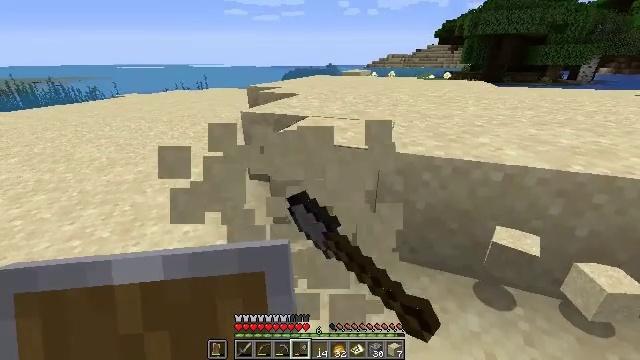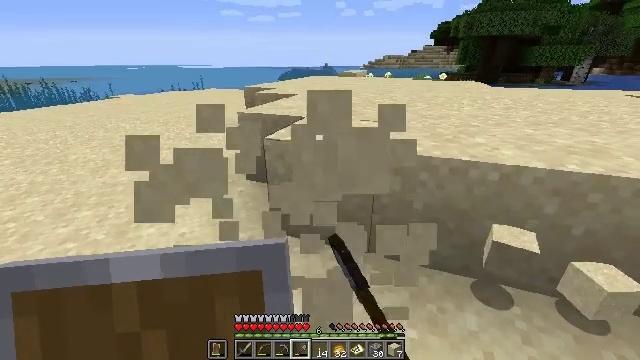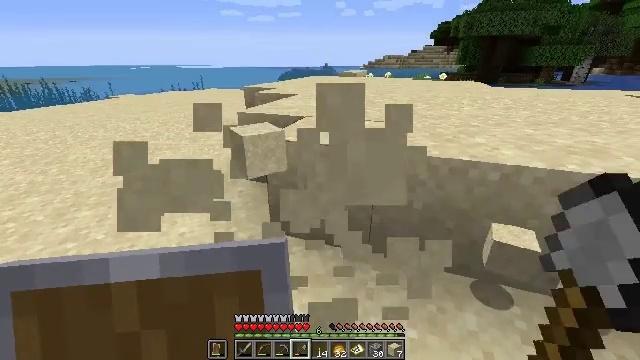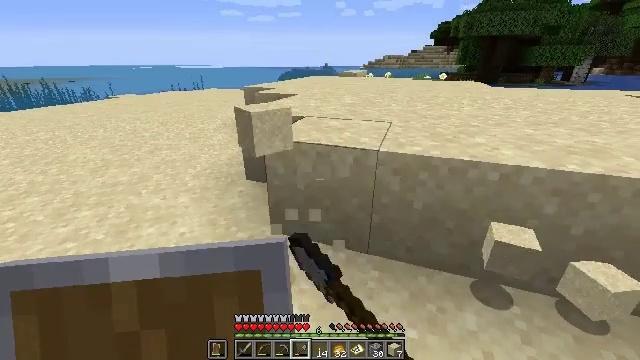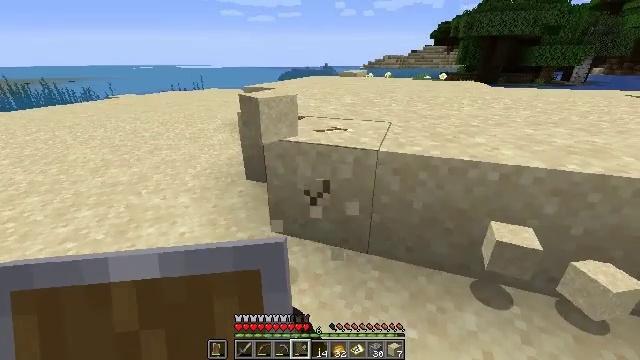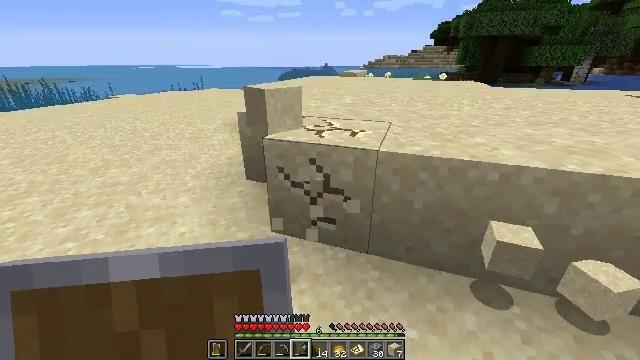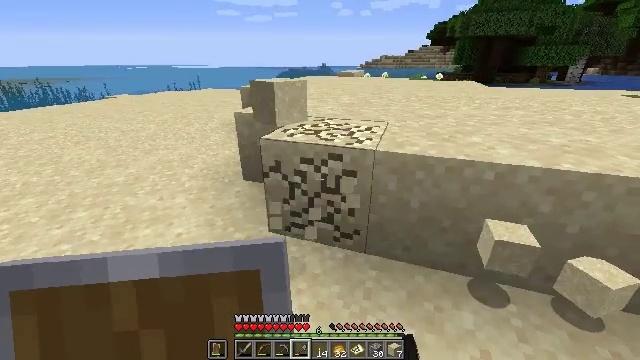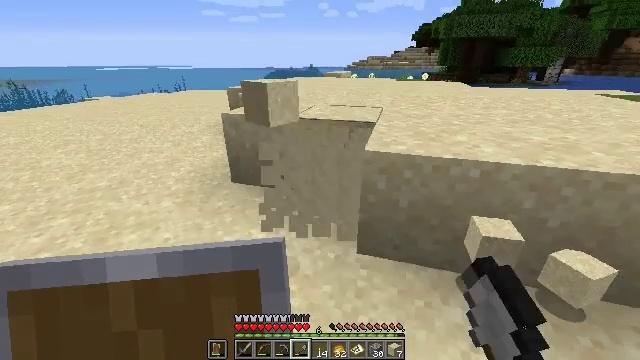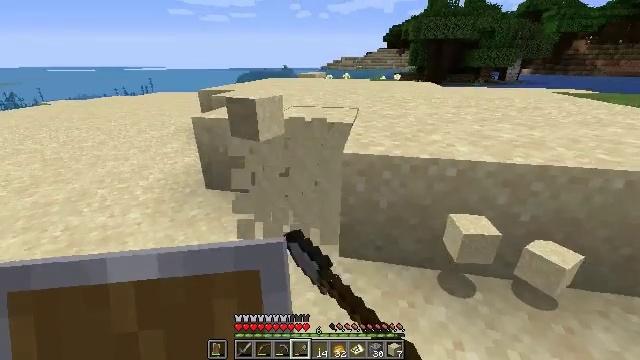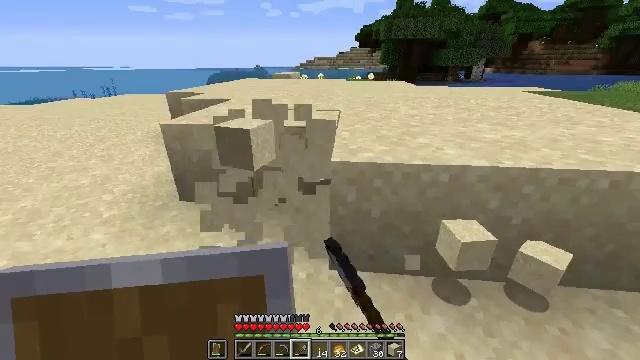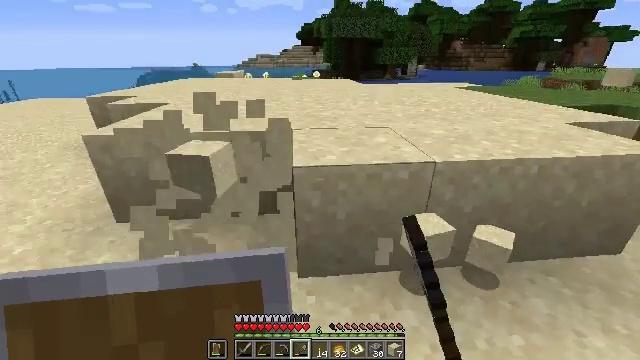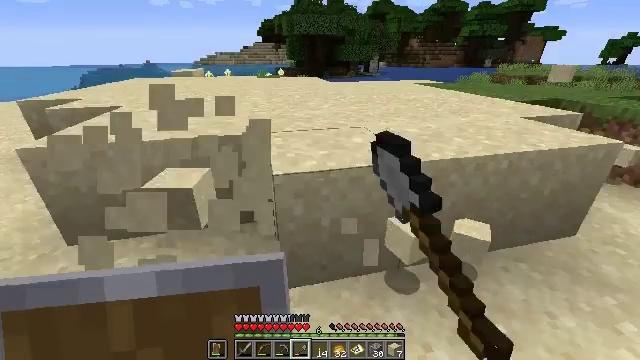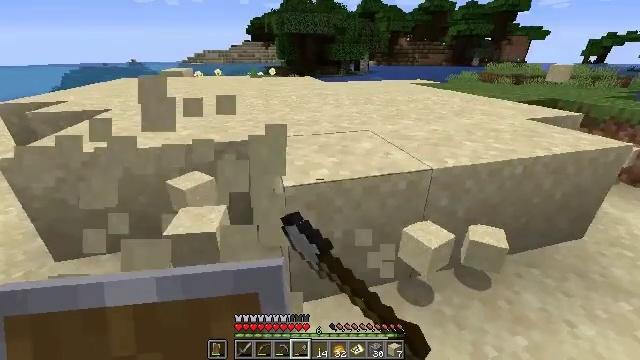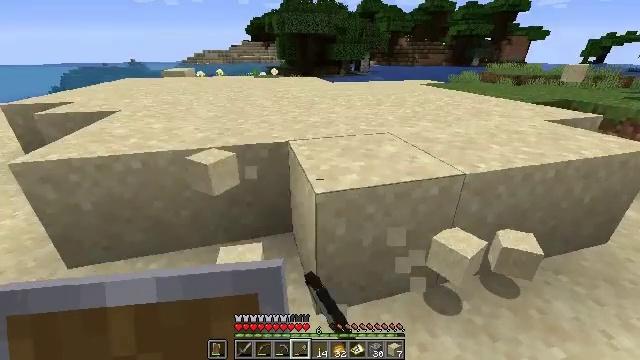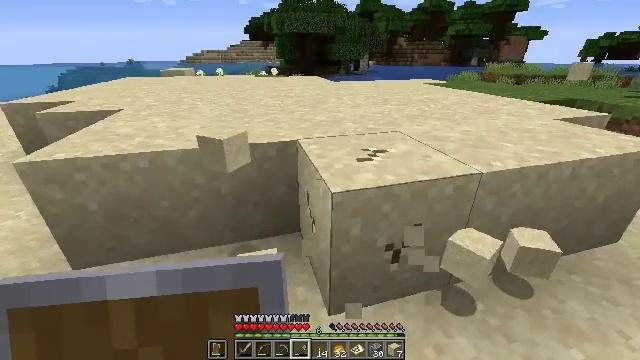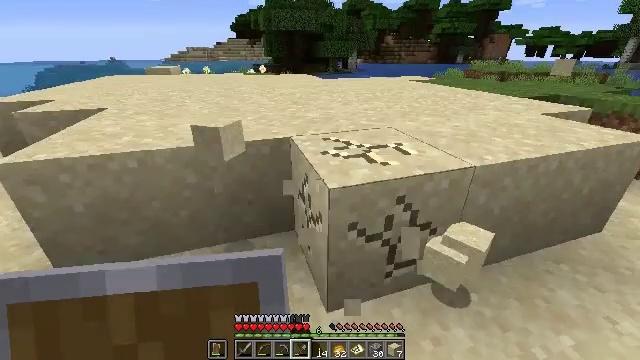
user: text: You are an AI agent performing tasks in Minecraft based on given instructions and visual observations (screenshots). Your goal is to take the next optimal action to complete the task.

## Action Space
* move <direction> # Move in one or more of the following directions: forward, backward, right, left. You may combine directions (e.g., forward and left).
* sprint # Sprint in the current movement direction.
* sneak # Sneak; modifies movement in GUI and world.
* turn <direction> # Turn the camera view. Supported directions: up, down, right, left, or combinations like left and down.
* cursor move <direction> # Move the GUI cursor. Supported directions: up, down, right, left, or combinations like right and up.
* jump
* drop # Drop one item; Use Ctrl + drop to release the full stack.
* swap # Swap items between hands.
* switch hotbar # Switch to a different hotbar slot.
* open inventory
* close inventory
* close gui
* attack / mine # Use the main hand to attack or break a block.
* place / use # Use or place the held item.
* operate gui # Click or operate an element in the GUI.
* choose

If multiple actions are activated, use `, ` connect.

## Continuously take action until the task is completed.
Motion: motion action
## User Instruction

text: Mine sand by the water.
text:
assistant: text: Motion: attack / mine
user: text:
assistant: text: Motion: attack / mine
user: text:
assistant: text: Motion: attack / mine
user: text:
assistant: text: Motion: attack / mine
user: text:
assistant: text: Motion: attack / mine
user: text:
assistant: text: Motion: attack / mine
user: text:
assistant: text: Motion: turn right, attack / mine
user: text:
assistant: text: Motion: move forward, turn right, attack / mine
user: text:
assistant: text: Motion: move forward and move left, turn right, attack / mine
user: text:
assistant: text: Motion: move forward and move left, turn right, attack / mine
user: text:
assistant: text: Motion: move forward and move left, turn right, attack / mine
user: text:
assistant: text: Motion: move left, turn right, attack / mine
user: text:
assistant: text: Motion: attack / mine
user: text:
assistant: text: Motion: attack / mine
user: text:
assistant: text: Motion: turn right, attack / mine
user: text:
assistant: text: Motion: attack / mine
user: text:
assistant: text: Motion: attack / mine
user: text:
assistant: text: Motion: turn right, attack / mine
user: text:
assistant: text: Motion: turn right, attack / mine
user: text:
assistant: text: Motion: turn right and up, attack / mine
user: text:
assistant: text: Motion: turn right and up, attack / mine
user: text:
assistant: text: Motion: turn right, attack / mine
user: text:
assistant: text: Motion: move forward, attack / mine
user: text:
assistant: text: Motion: move forward, attack / mine
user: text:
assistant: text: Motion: move forward, attack / mine
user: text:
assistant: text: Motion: attack / mine
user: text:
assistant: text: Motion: attack / mine
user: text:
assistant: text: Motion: attack / mine
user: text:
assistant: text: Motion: attack / mine
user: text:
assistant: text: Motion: attack / mine